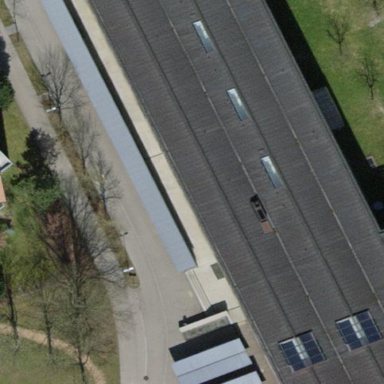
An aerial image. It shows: Bicycle parking facility.